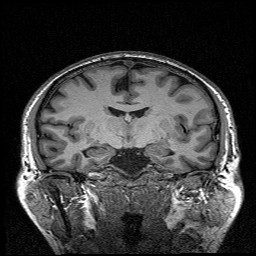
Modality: T1w
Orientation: sagittal
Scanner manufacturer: siemens
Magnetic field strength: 3 T